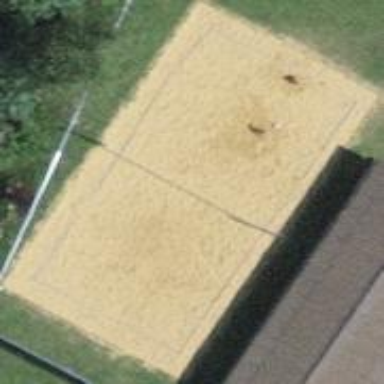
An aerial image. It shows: Sandy pitch for beach volleyball.